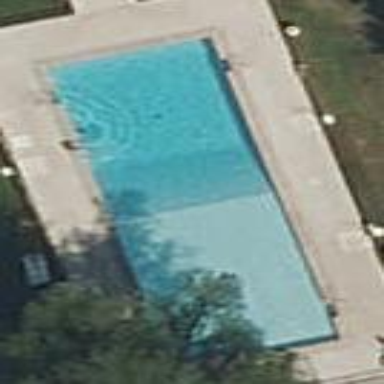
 perfect for swimming and other water activities."